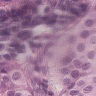
Metastatic tissue present: yes